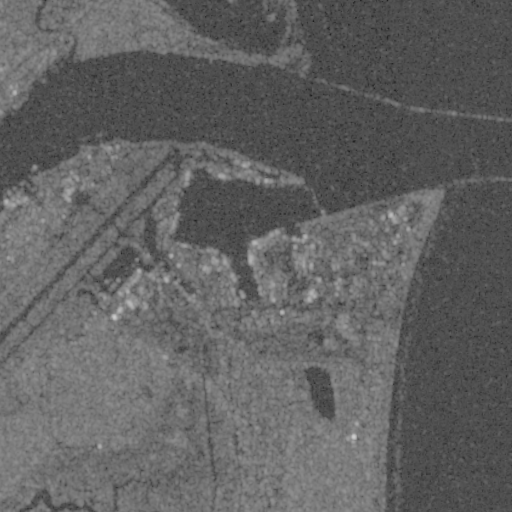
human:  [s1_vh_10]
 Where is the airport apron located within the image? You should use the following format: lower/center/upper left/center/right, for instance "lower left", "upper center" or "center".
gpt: The airport apron is located in the center left of the image.
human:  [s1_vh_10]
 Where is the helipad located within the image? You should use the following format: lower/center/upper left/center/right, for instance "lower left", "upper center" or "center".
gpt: The helipad is located in the lower left of the image.
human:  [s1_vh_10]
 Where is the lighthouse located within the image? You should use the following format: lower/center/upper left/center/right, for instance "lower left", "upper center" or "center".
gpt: The lighthouse is located in the center left of the image.
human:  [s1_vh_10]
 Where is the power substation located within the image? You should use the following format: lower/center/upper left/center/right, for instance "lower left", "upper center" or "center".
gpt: The power substation is located in the center of the image.
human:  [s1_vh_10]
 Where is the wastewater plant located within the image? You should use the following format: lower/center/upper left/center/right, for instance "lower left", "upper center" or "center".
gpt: The wastewater plant is located in the center of the image.
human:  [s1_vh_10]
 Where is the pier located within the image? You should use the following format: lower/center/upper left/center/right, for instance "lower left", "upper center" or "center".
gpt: The pier is located in the center left of the image.
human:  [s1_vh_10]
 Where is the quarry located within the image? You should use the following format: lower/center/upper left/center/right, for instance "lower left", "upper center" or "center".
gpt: There is no quarry in the image.

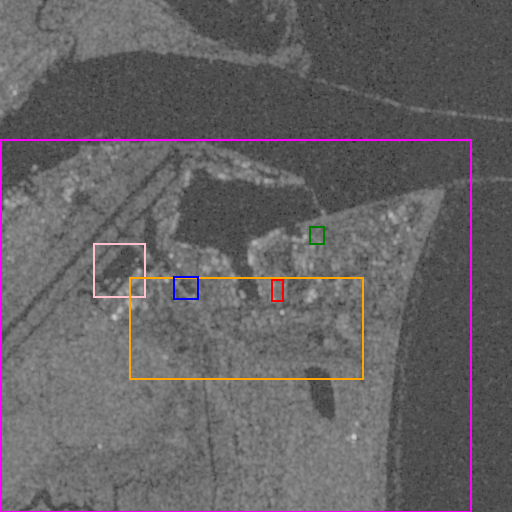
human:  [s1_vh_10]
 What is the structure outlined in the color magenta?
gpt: The structure outlined in magenta is an airport.
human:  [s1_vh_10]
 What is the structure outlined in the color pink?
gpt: The structure outlined in pink is an airport apron.
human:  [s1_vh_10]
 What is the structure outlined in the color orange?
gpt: The structure outlined in orange is a park.
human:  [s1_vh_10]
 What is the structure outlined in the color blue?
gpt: The structure outlined in blue is a parking lot.
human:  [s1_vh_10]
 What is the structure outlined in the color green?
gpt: The structure outlined in green is a wastewater plant.
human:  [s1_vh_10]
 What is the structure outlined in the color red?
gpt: The structure outlined in red is a building.
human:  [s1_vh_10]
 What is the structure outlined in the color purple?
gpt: There is no purple outline.